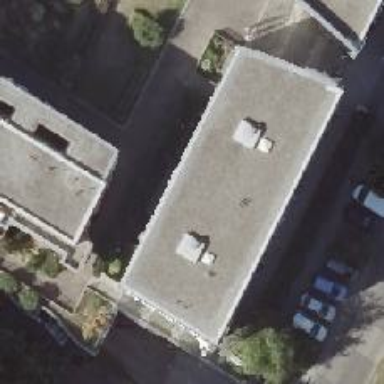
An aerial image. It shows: Building with apartments and flat roof.